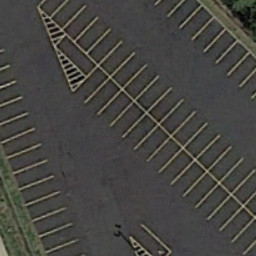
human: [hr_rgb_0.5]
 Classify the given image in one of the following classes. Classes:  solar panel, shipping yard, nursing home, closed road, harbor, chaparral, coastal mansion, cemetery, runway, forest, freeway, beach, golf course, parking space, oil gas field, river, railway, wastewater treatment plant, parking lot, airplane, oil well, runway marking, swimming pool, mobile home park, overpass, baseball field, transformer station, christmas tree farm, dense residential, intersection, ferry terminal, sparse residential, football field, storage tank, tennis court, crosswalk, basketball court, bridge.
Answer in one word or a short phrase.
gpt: parking space